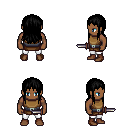
a pixel art fantasy rpg character, male body template, human, dark skin, leather chest armor, white pants, black unkempt hairstyle, brown shoes, dagger, four views (front, back, left, right), 2x2 character sprite sheet, small pixel art, hard edges, no anti-aliasing